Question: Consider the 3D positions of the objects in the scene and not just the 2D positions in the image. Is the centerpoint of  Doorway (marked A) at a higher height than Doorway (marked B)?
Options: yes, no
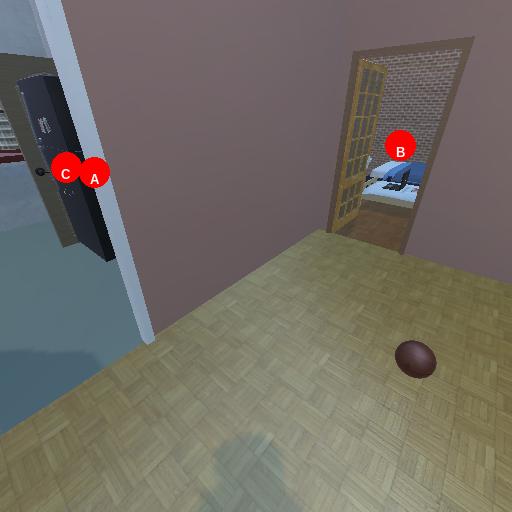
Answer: yes